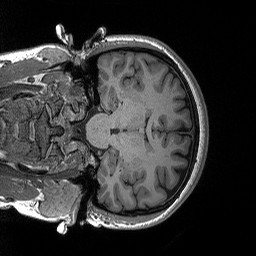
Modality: T1w
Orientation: coronal
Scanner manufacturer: siemens
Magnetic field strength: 3 T
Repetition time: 2.3 s
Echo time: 0.00298 s